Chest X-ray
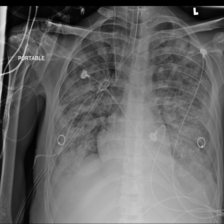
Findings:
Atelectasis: negative
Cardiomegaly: negative
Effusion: negative
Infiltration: positive
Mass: negative
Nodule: negative
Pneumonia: negative
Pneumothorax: positive
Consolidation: negative
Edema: negative
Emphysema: negative
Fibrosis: negative
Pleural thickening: negative
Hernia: negative